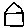
Label: house